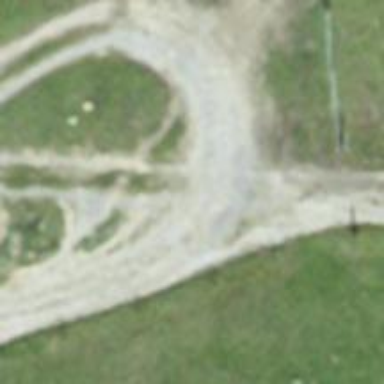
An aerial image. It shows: Track with grade 3 tracktype.